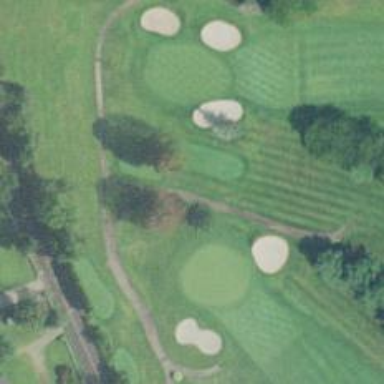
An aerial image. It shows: Path for both road and golf.